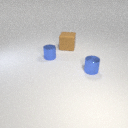
large brown rubber cube to the left of small blue metal cylinder